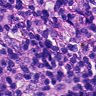
Metastatic tissue present: no